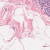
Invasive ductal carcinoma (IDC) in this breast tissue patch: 0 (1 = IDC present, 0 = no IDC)